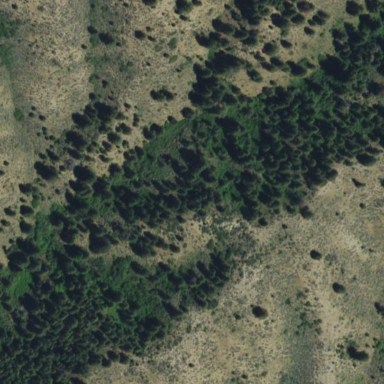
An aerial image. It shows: Woodland with evergreen needle-leaved trees.